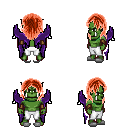
a pixel art fantasy rpg character, male body template, orc, green skin, purple wings, white pants, red long hairstyle, leather bracers, white slippers, four views (front, back, left, right), 2x2 character sprite sheet, small pixel art, hard edges, no anti-aliasing